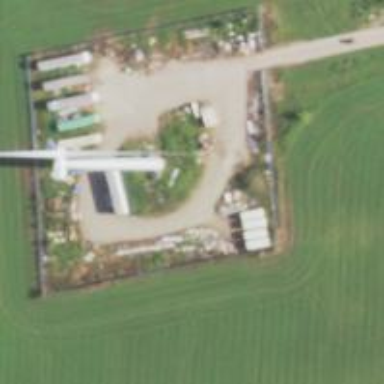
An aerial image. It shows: Wind generator with wind turbine manufactured by Vestas.